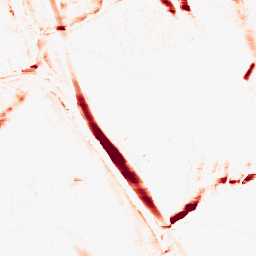
Category: morphological
Decomposition family: morphological_ellipse
Decomposition parameters: operation: opening
width: 5
height: 20
Upsampling method: lanczos
Upsampling parameters: scale: 2
Upsampling scale: 2